Aerial crown-view tile of a tropical tree (Barro Colorado Island, Panama), acquired 20240918:
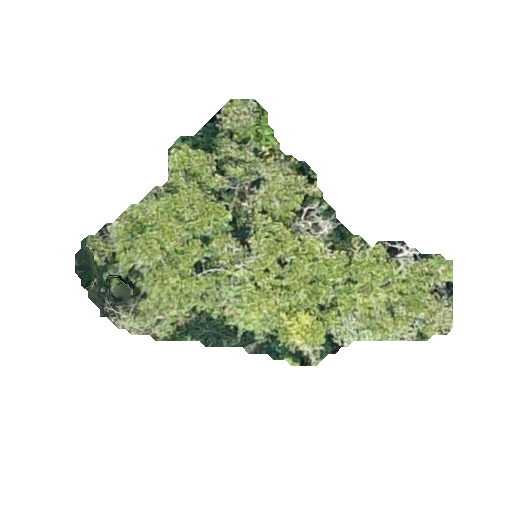
Species: Beilschmiedia tovarensis
GBIF accepted scientific name: Beilschmiedia tovarensis
Crown area: 88.212 m²